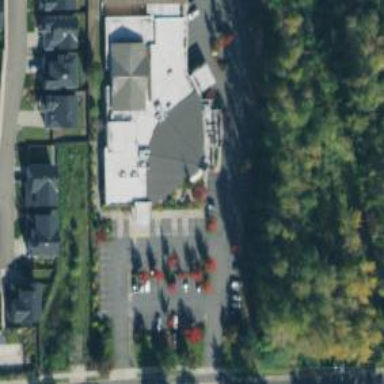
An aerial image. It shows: Church which is place of worship.